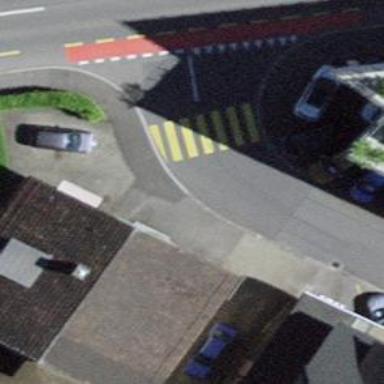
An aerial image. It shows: Marked crossing with zebra markings on the road.